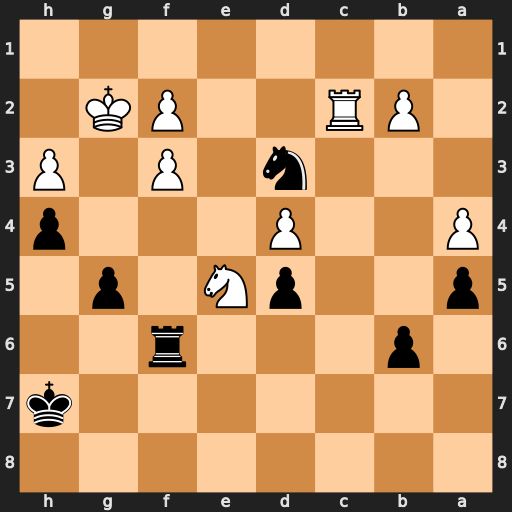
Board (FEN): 8/7k/1p3r2/p2pN1p1/P2P3p/3n1P1P/1PR2PK1/8
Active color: b
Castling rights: -
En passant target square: -
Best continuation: Ne1+ Kh1 Nxc2